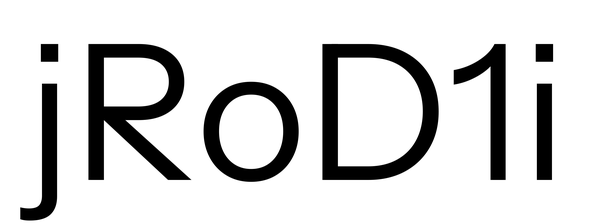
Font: InstrumentSans_Regular